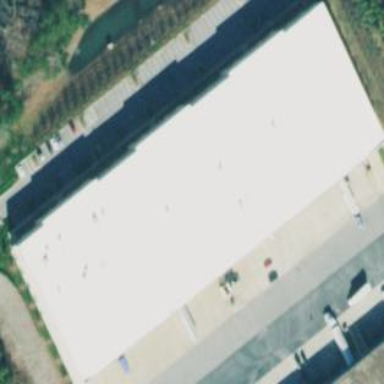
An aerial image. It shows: Warehouse.